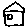
Label: house